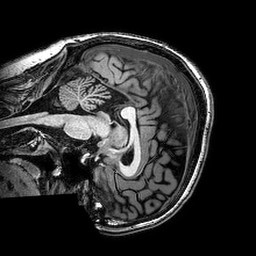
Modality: T1w
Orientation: sagittal
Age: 24
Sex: female
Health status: healthy
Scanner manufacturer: philips
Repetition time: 0.008144 s
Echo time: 0.00373 s